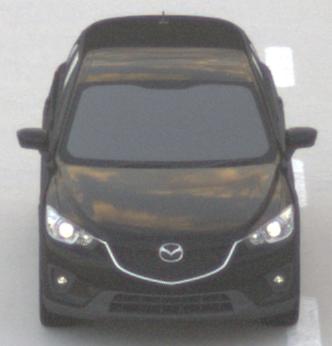
Make: Mazda
Model: CX-5 2.0 SKYACTIV-G 160
Detailed model: CX-5 (GH)
Model produced from: 2012/04
Model produced until: 2015/02
Doors: 5
Color: black
Road condition: dry road
Daytime: sunrise or sunset
Contrast: low contrast